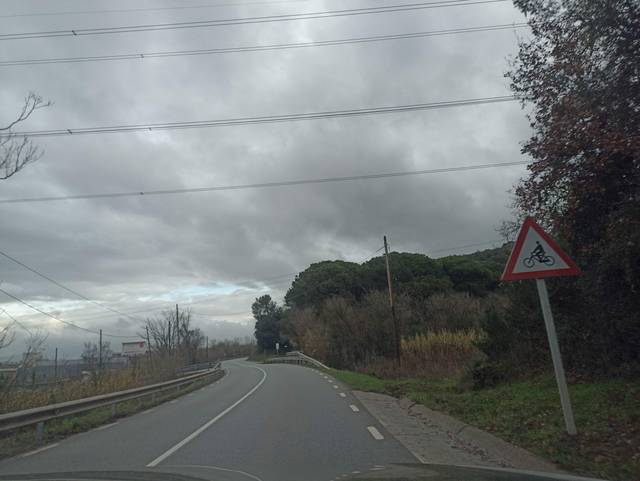
Region: Spain
Coordinates: 41.513, 2.212